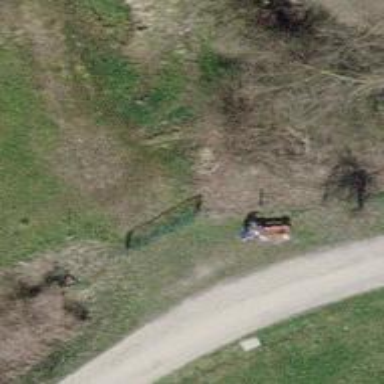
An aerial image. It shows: Gate.